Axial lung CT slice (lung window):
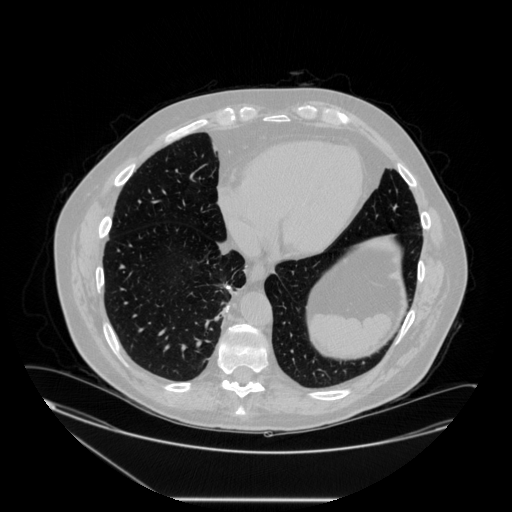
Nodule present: no